Question: i am now able to successfully create dynamic tabs but how do i close them each? as seen here with the close icon floated to the left:

here is the code i am using so far:
'''
<html>
<head>
<link rel="stylesheet" type="text/css" media="screen" href="http://www.seyfertdesign.com/jquery/css/reset-fonts.css" />
<link rel="stylesheet" type="text/css" media="screen" href="http://www.seyfertdesign.com/jquery/css/examples.css" />
<script type="text/javascript" src="http://www.seyfertdesign.com/jquery/js/jquery-1.3.2.min.js"></script>
<script type="text/javascript" src="http://www.seyfertdesign.com/jquery/js/ui/ui.core.js"></script>
<script type="text/javascript" src="http://www.seyfertdesign.com/jquery/js/ui/ui.tabs.js"></script>
<script type="text/javascript" src="http://www.seyfertdesign.com/jquery/js/ui/extensions/ui.tabs.paging.js"></script>
4<script type="text/javascript">
$(function($) {
$('#example').tabs();
$('#example').tabs('paging');
var $tabs= $('#example')
.tabs('paging')({
'closable':true, //Default false
});
});
</script>
<script type="text/javascript">
function addTab(selector, index) {
var myTabs = jQuery(selector);
if (index == undefined)
index = myTabs.tabs('length');
tabId = '#tab' + (new Date).getTime();
myTabs.tabs('add', tabId, $('#TAB_NAME').val());
$(tabId).load('new_tab_data.txt');
}
</script>
<style>
html {
overflow-y: scroll !important;
}
.tabs {
background-color: #eee;
border-bottom: 1px solid #ccc;
list-style: none;
margin: 0;
padding: 10px 5px 1px 5px;
zoom:1;
}
.tabs:after {
display: block;
clear: both;
content: " ";
}
.tabs li {
float: left;
margin: 0 1px 0 0;
padding-left: 5px;
}
.tabs a {
display: block;
position: relative;
top: 1px;
border: 1px solid #ccc;
border-bottom: 0;
z-index: 2;
padding: 2px 9px 3px;
color: #444;
text-decoration: none;
white-space: nowrap;
}
.tabs a:focus, .tabs a:active {
outline: none;
}
.tabs a:hover, .tabs a:focus, .tabs a:active {
background: #fff;
cursor: pointer;
}
.ui-tabs-selected a {
background-color: #fff;
color: #000;
font-weight: bold;
padding: 2px 9px 1px;
border-bottom: 1px solid #fff;
border-top: 3px solid #fabd23;
border-left: 1px solid #fabd23;
border-right: 1px solid #fabd23;
margin-bottom: -1px;
overflow: visible;
}
.ui-tabs-hide {
display: none;
background-color: #fff
}
.ui-tabs-panel {
padding: 0.5em;
}
.ui-tabs-paging-next {
float: right !important;
}
.ui-tabs-paging-prev, .ui-tabs-paging-next {
background: transparent !important;
border: 0 !important;
margin-bottom: 1px !important;
}
#example2 .ui-tabs-paging-prev, #example2 .ui-tabs-paging-next {
font-weight: bold;
}
.ui-tabs-paging-prev a, .ui-tabs-paging-next a {
display: block;
position: relative;
top: 1px;
border: 0;
z-index: 2;
padding: 0;
/* color: #444; */
text-decoration: none;
background: transparent !important;
cursor: pointer;
}
.ui-tabs-paging-next a:hover, .ui-tabs-paging-next a:focus, .ui-tabs-paging-next a:active, .ui-tabs-paging-prev a:hover, .ui-tabs-paging-prev a:focus, .ui-tabs-paging-prev a:active {
background: transparent;
}
.ui-tabs-paging-disabled {
visibility: hidden;
}
</style>
</head>
<body>
<input type="text" id="TAB_NAME" value="New Tab" size="10" />
<button onclick="addTab('#example');">Add</button>
<div id="example">
<ul class="tabs">
<li><a href="#tab1">Pretium</a></li>
</ul>
<div id="tab1">
<p>Morbi consequat iaculis quam. Suspendisse pharetra, turpis molestie varius adipiscing, est ligula eleifend lorem, in iaculis lectus nibh ac nibh. Curabitur semper condimentum neque. Praesent at diam ac diam gravida elementum. Mauris aliquet vehicula elit. Donec aliquet velit. Integer lobortis lacus in augue. Cras dignissim. Pellentesque facilisis ultrices orci. Morbi ligula ipsum, rutrum in, convallis eu, accumsan quis, odio. Quisque lorem sapien, dictum vulputate, rhoncus id, facilisis vel, lacus. Lorem ipsum dolor sit amet, consectetuer adipiscing elit. Donec neque magna, elementum id, posuere eget, elementum eu, pede.</p>
<p>Donec non turpis. Quisque cursus adipiscing orci. Sed non lectus. Fusce nec turpis. Etiam tincidunt. Nam tempus, nulla vitae pretium elementum, ante massa rhoncus dolor, nec ultrices felis tellus in dolor. Pellentesque ut justo. Sed ligula. Praesent vel lorem eu est convallis sodales. Nam porta iaculis orci.</p>
</div>
</div>
</body>
</html>
'''
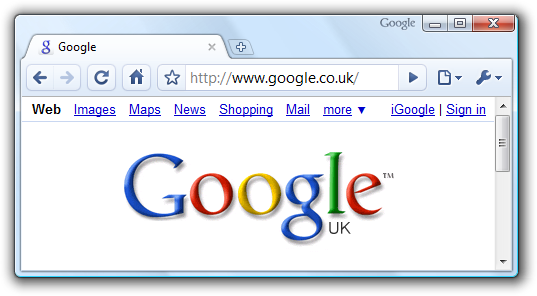
Answer: There is no 'closable' option for jQuery UI tabs.
<URL> shows how to do this sort of thing.
<URL>. You had a bunch of wonky JS that I've cleaned up, take a good close look at it.
## HTML
'''
<html>
<head>
<link rel="stylesheet" type="text/css" media="screen" href="http://www.seyfertdesign.com/jquery/css/reset-fonts.css" />
<link rel="stylesheet" type="text/css" media="screen" href="http://www.seyfertdesign.com/jquery/css/examples.css" />
<script type="text/javascript" src="http://www.seyfertdesign.com/jquery/js/jquery-1.3.2.min.js"></script>
<script type="text/javascript" src="http://www.seyfertdesign.com/jquery/js/ui/ui.core.js"></script>
<script type="text/javascript" src="http://www.seyfertdesign.com/jquery/js/ui/ui.tabs.js"></script>
<script type="text/javascript" src="http://www.seyfertdesign.com/jquery/js/ui/extensions/ui.tabs.paging.js"></script>
<style>
html {
overflow-y: scroll !important;
}
.tabs {
background-color: #eee;
border-bottom: 1px solid #ccc;
list-style: none;
margin: 0;
padding: 10px 5px 1px 5px;
zoom:1;
}
.tabs:after {
display: block;
clear: both;
content: " ";
}
.tabs li {
float: left;
margin: 0 1px 0 0;
padding-left: 5px;
}
.tabs a {
display: block;
position: relative;
top: 1px;
border: 1px solid #ccc;
border-bottom: 0;
z-index: 2;
padding: 2px 9px 3px;
color: #444;
text-decoration: none;
white-space: nowrap;
}
.tabs a:focus, .tabs a:active {
outline: none;
}
.tabs a:hover, .tabs a:focus, .tabs a:active {
background: #fff;
cursor: pointer;
}
.ui-tabs-selected a {
background-color: #fff;
color: #000;
font-weight: bold;
padding: 2px 9px 1px;
border-bottom: 1px solid #fff;
border-top: 3px solid #fabd23;
border-left: 1px solid #fabd23;
border-right: 1px solid #fabd23;
margin-bottom: -1px;
overflow: visible;
}
.ui-tabs-hide {
display: none;
background-color: #fff
}
.ui-tabs-panel {
padding: 0.5em;
}
.ui-tabs-paging-next {
float: right !important;
}
.ui-tabs-paging-prev, .ui-tabs-paging-next {
background: transparent !important;
border: 0 !important;
margin-bottom: 1px !important;
}
#example2 .ui-tabs-paging-prev, #example2 .ui-tabs-paging-next {
font-weight: bold;
}
.ui-tabs-paging-prev a, .ui-tabs-paging-next a {
display: block;
position: relative;
top: 1px;
border: 0;
z-index: 2;
padding: 0;
/* color: #444; */
text-decoration: none;
background: transparent !important;
cursor: pointer;
}
.ui-tabs-paging-next a:hover, .ui-tabs-paging-next a:focus, .ui-tabs-paging-next a:active, .ui-tabs-paging-prev a:hover, .ui-tabs-paging-prev a:focus, .ui-tabs-paging-prev a:active {
background: transparent;
}
.ui-tabs-paging-disabled {
visibility: hidden;
}
</style>
</head>
<body>
<input type="text" id="TAB_NAME" value="New Tab" size="10" />
<button id="clickme">Add</button>
<div id="example">
<ul class="tabs">
<li><a href="#tab1">Pretium <span class="ui-icon ui-icon-close">Remove Tab</span></a></li>
</ul>
<div id="tab1">
<p>Morbi consequat iaculis quam. Suspendisse pharetra, turpis molestie varius adipiscing, est ligula eleifend lorem, in iaculis lectus nibh ac nibh. Curabitur semper condimentum neque. Praesent at diam ac diam gravida elementum. Mauris aliquet vehicula elit. Donec aliquet velit. Integer lobortis lacus in augue. Cras dignissim. Pellentesque facilisis ultrices orci. Morbi ligula ipsum, rutrum in, convallis eu, accumsan quis, odio. Quisque lorem sapien, dictum vulputate, rhoncus id, facilisis vel, lacus. Lorem ipsum dolor sit amet, consectetuer adipiscing elit. Donec neque magna, elementum id, posuere eget, elementum eu, pede.</p>
<p>Donec non turpis. Quisque cursus adipiscing orci. Sed non lectus. Fusce nec turpis. Etiam tincidunt. Nam tempus, nulla vitae pretium elementum, ante massa rhoncus dolor, nec ultrices felis tellus in dolor. Pellentesque ut justo. Sed ligula. Praesent vel lorem eu est convallis sodales. Nam porta iaculis orci.</p>
</div>
</div>
</body>
</html>
'''
## New CSS
'''
.tabs li a {
padding-right: 20px;
}
.ui-icon {
display: block;
text-indent: -99999px;
overflow: hidden;
background-repeat: no-repeat;
}
.ui-icon {
width: 16px;
height: 16px;
background-image: url(http://jqueryui.com/themes/base/images/ui-icons_222222_256x240.png)/*{iconsContent}*/;
}
.tabs li .ui-icon-close {
position: absolute;
margin: 0.2em 0.2em 0 0;
cursor: pointer;
top: 0;
right: 0;
}
.ui-icon-close { background-position: -80px -128px; }
'''
## JavaScript
'''
$(function($) {
var $tabs = $('#example').tabs({
tabTemplate: "<li><a href='#{href}'>#{label} <span class='ui-icon ui-icon-close'>Remove Tab</span></a></li>",
add: function(event, ui) {
// for whatever reason (probably something to do with event bubbling)
// .live() doesn't work, so we need to bind click to close like this
$('.tabs li a span.ui-icon-close').unbind('click').click(function() {
var index = $('li', $tabs).index($(this).parent().parent());
$tabs.tabs('remove', index);
return false;
});
}
});
function addTab() {
var tabId = '#tab' + new Date().getTime();
$tabs.tabs('add', tabId, $('#TAB_NAME').val());
$(tabId).load('new_tab_data.txt');
}
$('#clickme').click(function() {
addTab();
});
});
'''